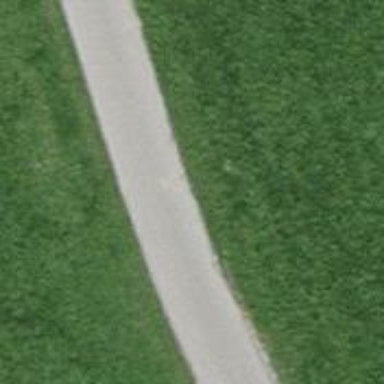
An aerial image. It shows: Concrete track with grade 1 quality.